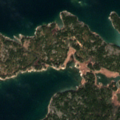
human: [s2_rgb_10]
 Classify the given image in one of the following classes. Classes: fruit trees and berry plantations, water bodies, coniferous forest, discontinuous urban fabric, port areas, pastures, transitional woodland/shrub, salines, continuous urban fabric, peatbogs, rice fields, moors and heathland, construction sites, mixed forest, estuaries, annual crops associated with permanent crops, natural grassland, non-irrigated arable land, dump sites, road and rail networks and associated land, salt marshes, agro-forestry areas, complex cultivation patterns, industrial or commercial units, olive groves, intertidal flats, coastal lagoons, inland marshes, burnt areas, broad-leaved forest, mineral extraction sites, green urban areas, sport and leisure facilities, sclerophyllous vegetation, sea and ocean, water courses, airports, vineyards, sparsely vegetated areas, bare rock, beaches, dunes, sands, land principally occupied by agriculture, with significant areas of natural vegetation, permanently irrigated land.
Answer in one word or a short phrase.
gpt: mixed forest, sea and ocean